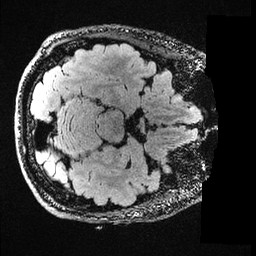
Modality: FLAIR
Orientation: axial
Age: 35
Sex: male
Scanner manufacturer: ge
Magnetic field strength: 3 T
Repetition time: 4.802 s
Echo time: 0.1161 s